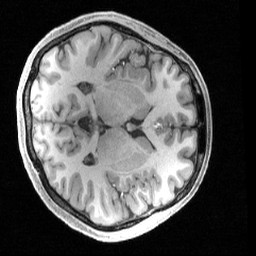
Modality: T1w
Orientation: axial
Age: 32
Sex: female
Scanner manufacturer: siemens
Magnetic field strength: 3 T
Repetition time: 2.4 s
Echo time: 0.00224 s